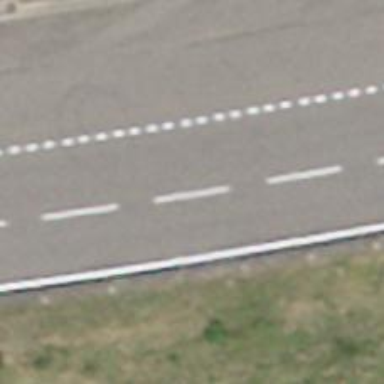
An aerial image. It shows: Asphalt road classified as trunk highway.